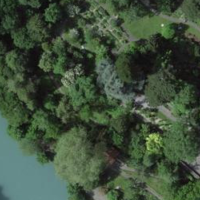
EUNIS habitat code: 53
Species observed at this site:
Corvus corone
Fraxinus excelsior
Impatiens parviflora
Erinus alpinus
Helix pomatia
Pulmonaria officinalis
Aegithalos caudatus
Sylvia atricapilla
Spinus spinus
Poecile palustris
Larus michahellis
Erithacus rubecula
Geranium nodosum
Phoenicurus ochruros
Certhia familiaris
Aesculus hippocastanum
Fragaria vesca
Periparus ater
Podarcis muralis
Cyanistes caeruleus
Sturnus vulgaris
Chloris chloris
Troglodytes troglodytes
Ilex aquifolium
Corvus frugilegus
Passer domesticus
Turdus merula
Eristalis tenax
Tachymarptis melba
Hirundo rustica
Mergus merganser
Milvus milvus
Regulus regulus
Cinclus cinclus
Coccothraustes coccothraustes
Motacilla alba
Delichon urbicum
Certhia brachydactyla
Allium ursinum
Anax imperator
Anthus trivialis
Orobanche hederae
Turdus philomelos
Dendrocopos major
Turdus viscivorus
Xylocopa violacea
Muscicapa striata
Erigeron karvinskianus
Phylloscopus collybita
Pararge aegeria
Geranium sanguineum
Chelidonium majus
Pica pica
Pyrrhosoma nymphula
Sitta europaea
Epilobium hirsutum
Garrulus glandarius
Columba livia
Rana temporaria
Falco tinnunculus
Picus viridis
Tanacetum vulgare
Motacilla cinerea
Anas platyrhynchos
Macroglossum stellatarum
Linaria cannabina
Streptopelia decaocto
Fringilla coelebs
Regulus ignicapilla
Coloeus monedula
Ptyonoprogne rupestris
Melittis melissophyllum
Carduelis carduelis
Columba palumbus
Phalacrocorax carbo
Parus major
Cornus sanguinea
Ranunculus repens